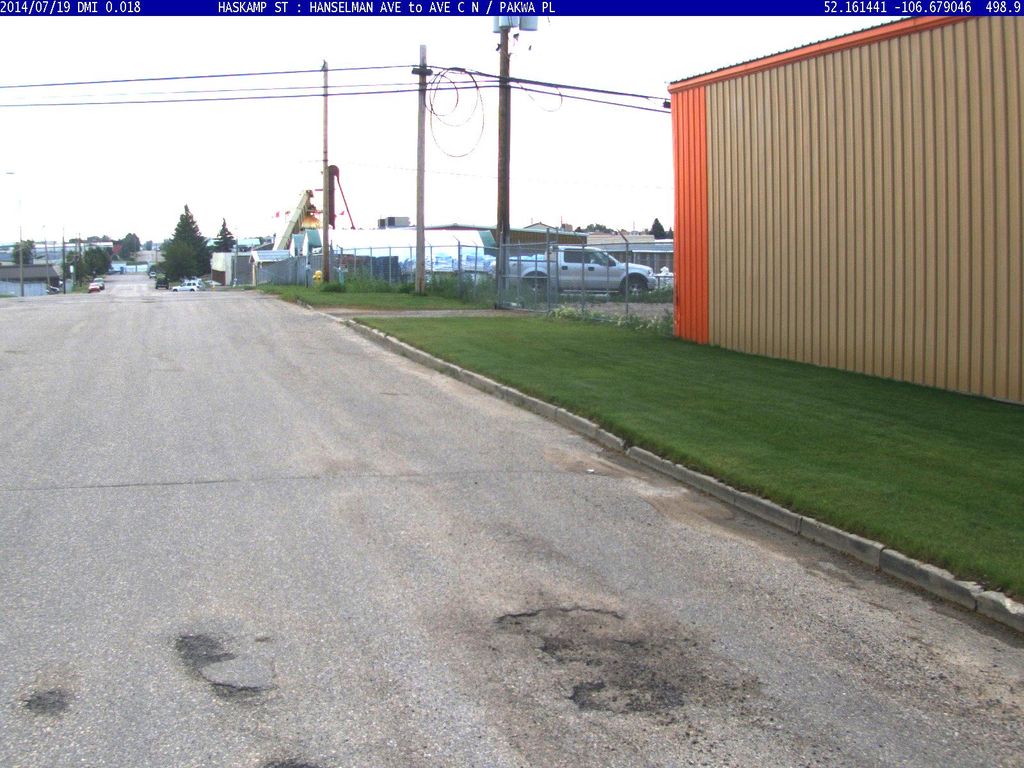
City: saskatoon